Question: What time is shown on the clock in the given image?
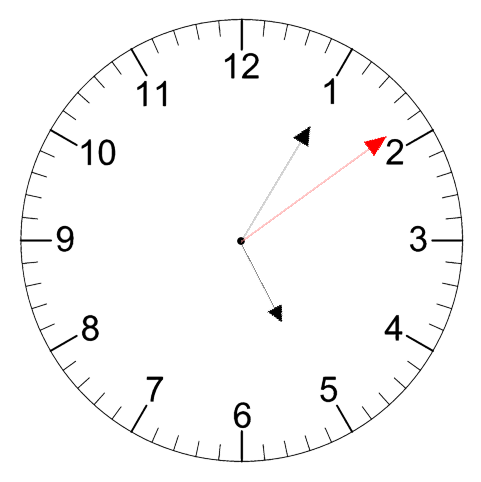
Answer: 05:05:09